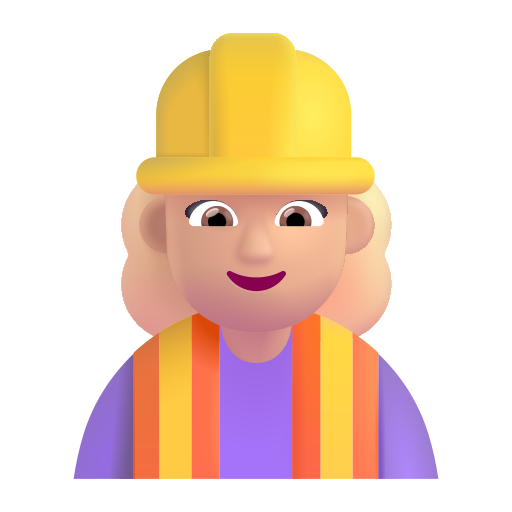
woman construction worker color  light